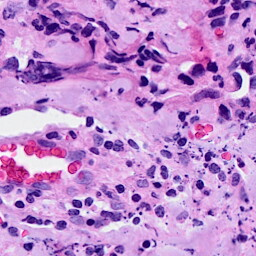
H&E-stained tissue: Breast